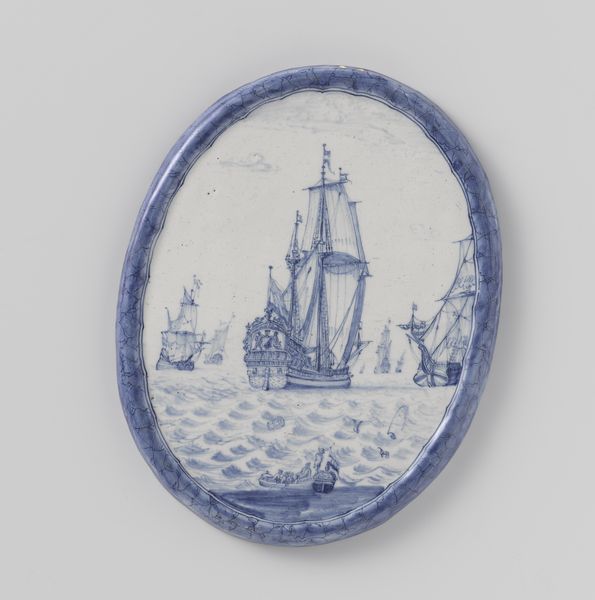
Titel: Plaat
Standort: Amsterdam
Institution: Rijksmuseum
Schlagwörter: bleu, voile, vague, voiles, navire, barque, ovale, bateau, débarquement, arrivée